Question: I am programming an Ionic app and have decided to use Firebase to simplify authentication. I have set up the username and password login and it works fine. The way I have it currently set up, if there is an error during login (like misspelled password), then the error will be displayed in the logs. Now, this error isn't very pretty and not what I would like the end user to see. I have been trying to figure out how to create a custom error message for different events so the user will see, "Password is Incorrect" instead of "Error: The specified password is incorrect.". In that example, its not much different, but you get the point.
Here is a sample of the login code:
'''
$scope.login = function(username, password) {
var fbAuth = $firebaseAuth(fb);
fbAuth.$authWithPassword({
email: username,
password: password
}).then(function(authData) {
$location.path('/tab')
}).catch(function(error) {
console.error("ERROR: " + error);
});
}
'''
There is an error code for each error, but I'm not sure how to harness that to create a custom error message based on the error.

Any ideas? Thanks!
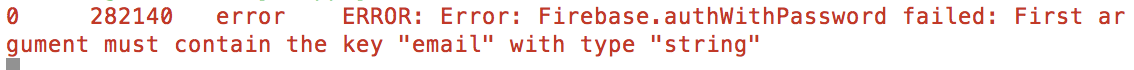
Answer: The error is embedded in error.code.
Then write a seperate function that catched this error and displays a message:
'''
function(error){
switch (error.code)
case "INVALID_USER":
$scope.message = "custom message"
// etc
}
'''
You can find the list of possible error codes in the firebase documentation here: <URL>